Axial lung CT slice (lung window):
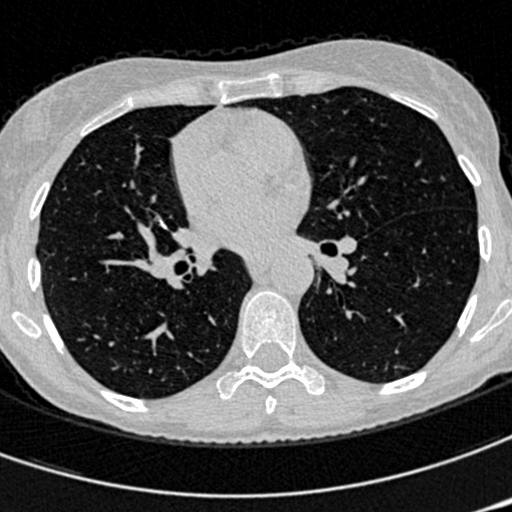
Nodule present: no